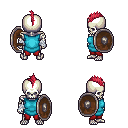
a pixel art fantasy rpg character, male body template, skeleton, teal tunic, red pants, ruby red mohawk hairstyle, white cloth bandages, shield, four views (front, back, left, right), 2x2 character sprite sheet, small pixel art, hard edges, no anti-aliasing